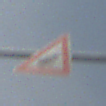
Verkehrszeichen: AmphibienwanderungLinks
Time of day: MorningAfternoon
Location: Outdoor (Nature)
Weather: PartlyCloudy
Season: NotSpecified
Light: Natural